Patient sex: F
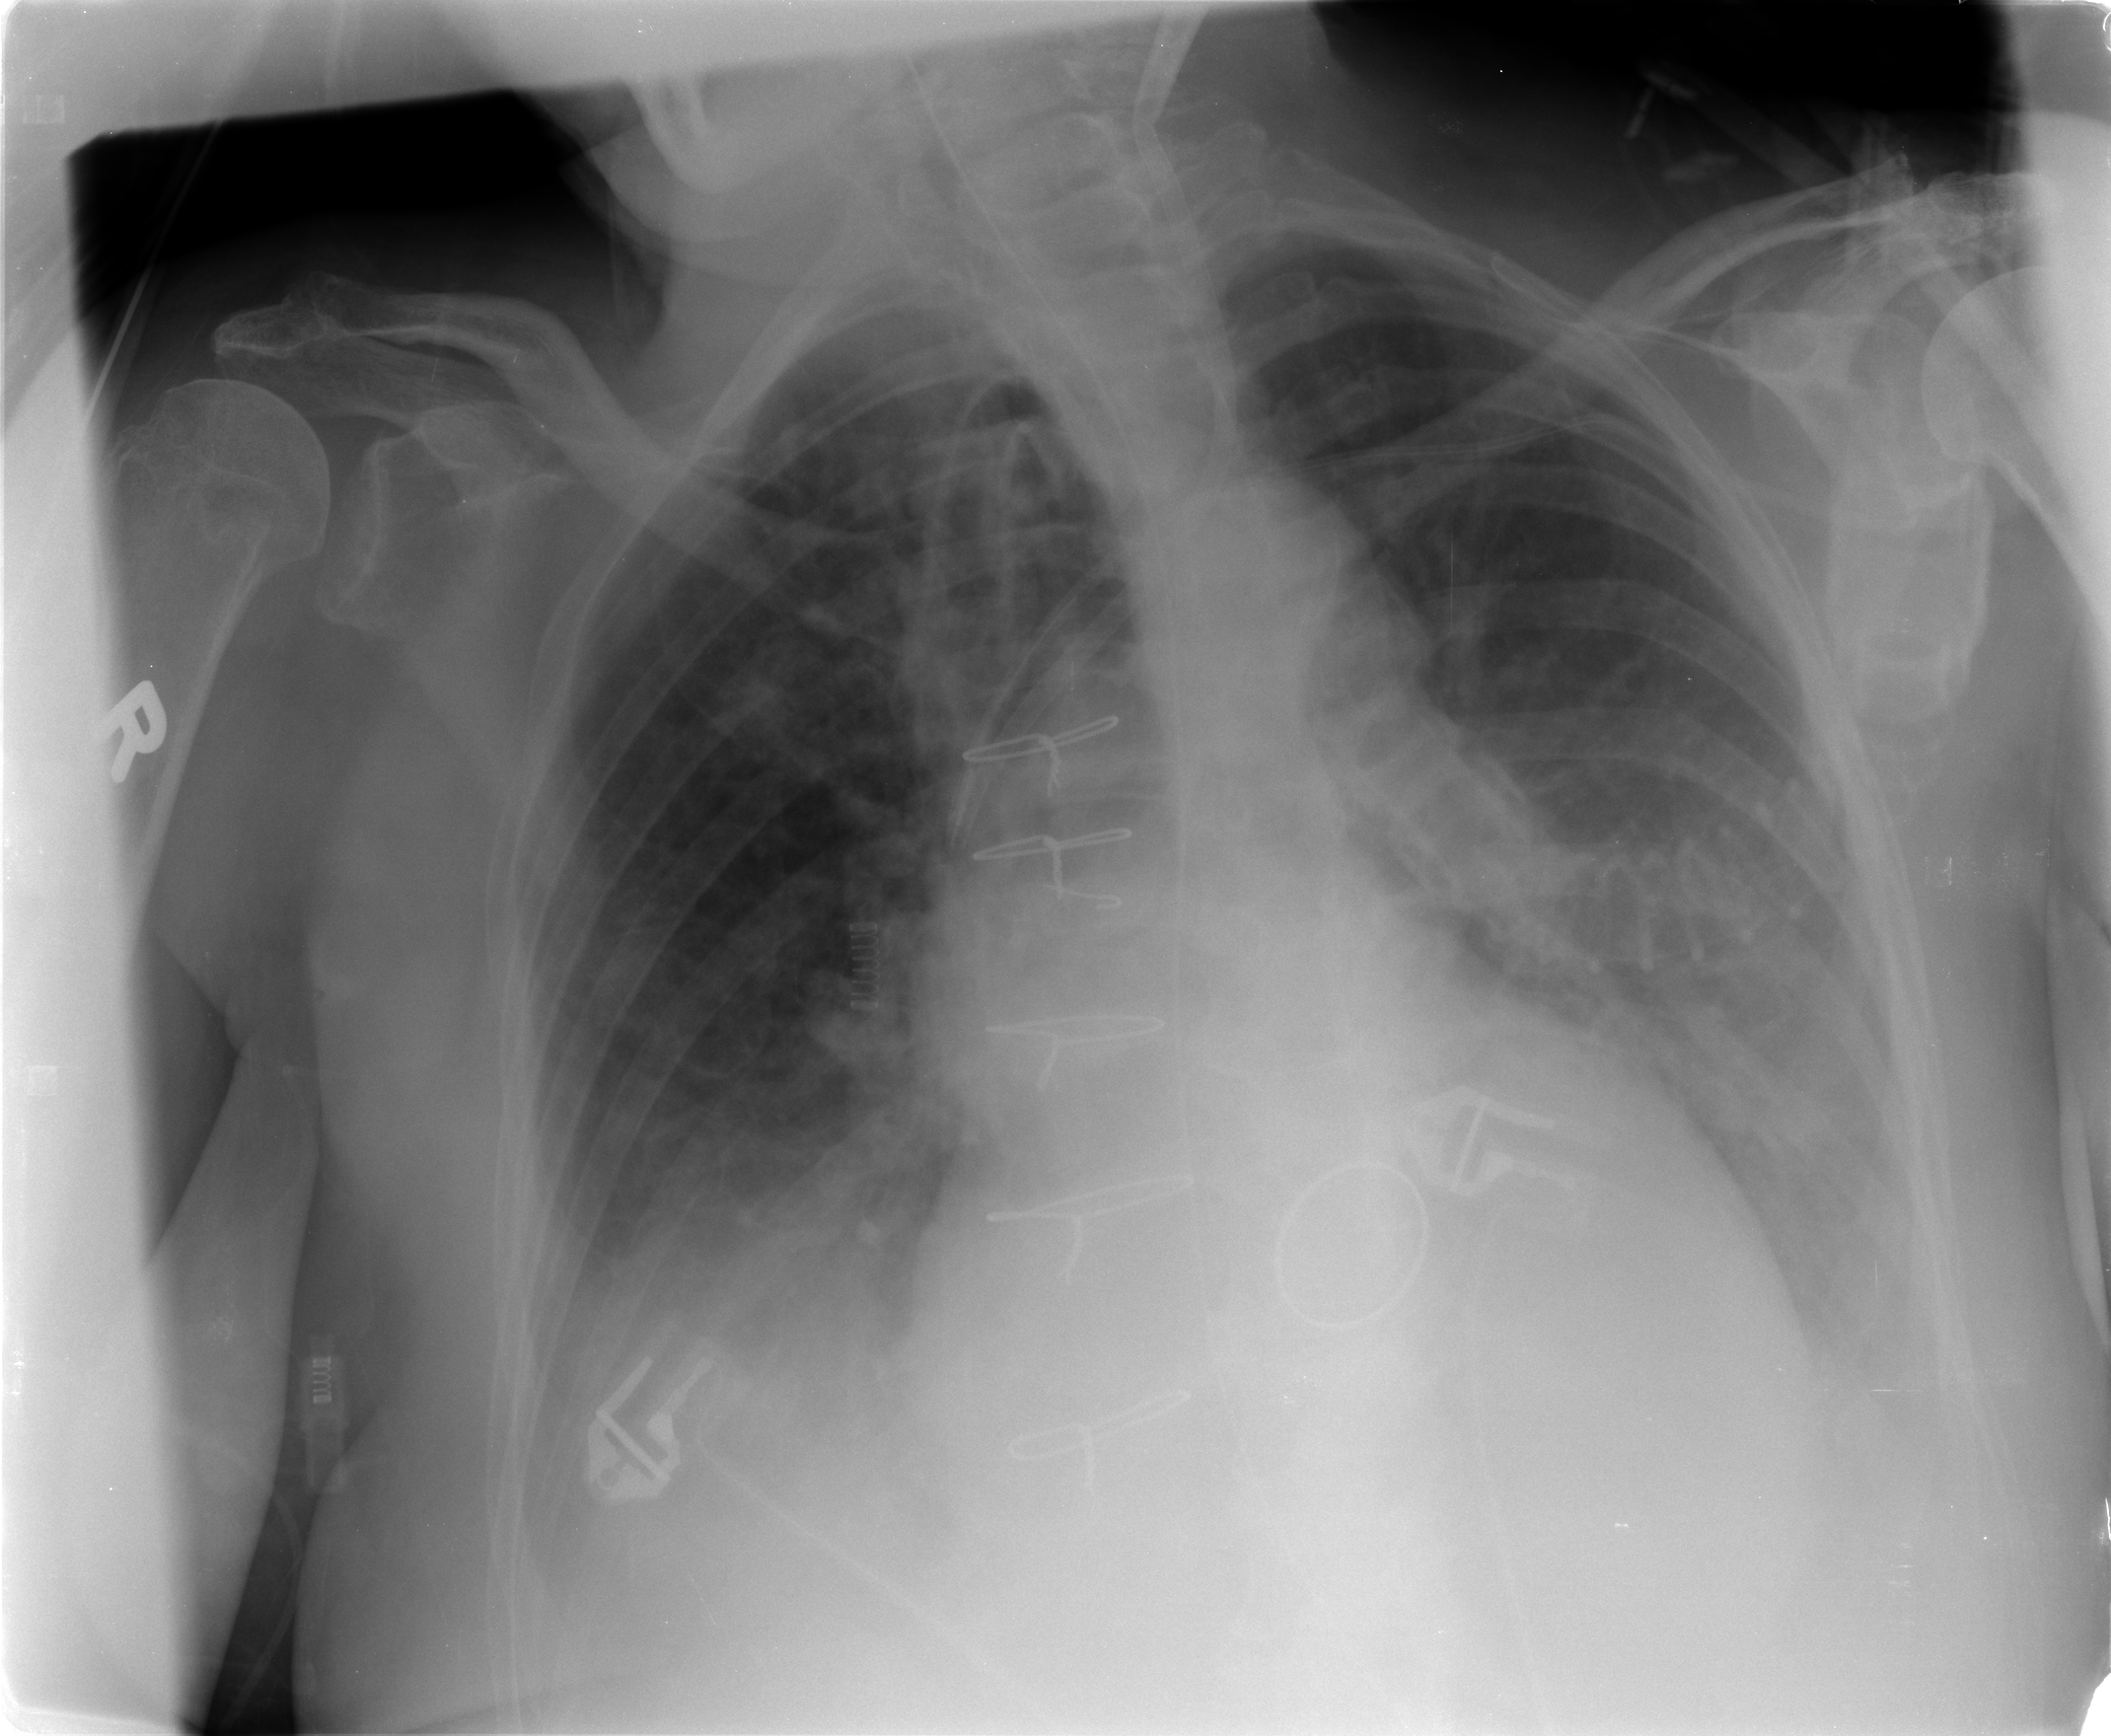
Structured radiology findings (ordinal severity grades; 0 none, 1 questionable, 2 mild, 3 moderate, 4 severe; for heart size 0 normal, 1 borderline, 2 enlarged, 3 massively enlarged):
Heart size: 2
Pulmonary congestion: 2
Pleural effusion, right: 2
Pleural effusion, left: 2
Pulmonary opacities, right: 1
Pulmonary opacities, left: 0
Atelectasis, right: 2
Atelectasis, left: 2